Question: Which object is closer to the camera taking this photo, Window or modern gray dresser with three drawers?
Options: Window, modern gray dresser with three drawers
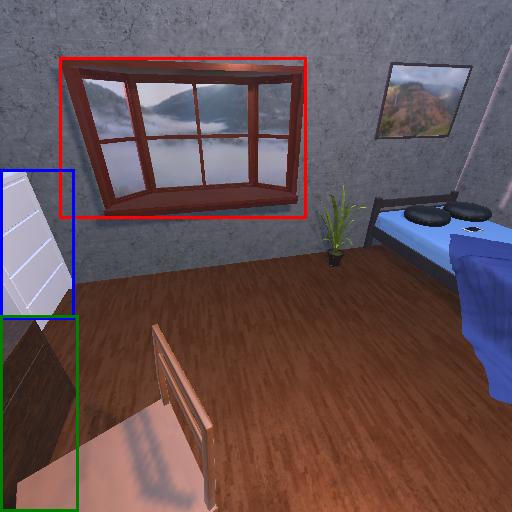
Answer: Window